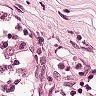
Metastatic tissue present: no